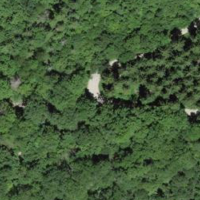
EUNIS habitat code: 41
Species observed at this site:
Convallaria majalis